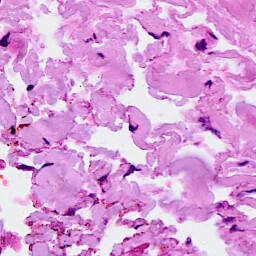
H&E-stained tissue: Breast